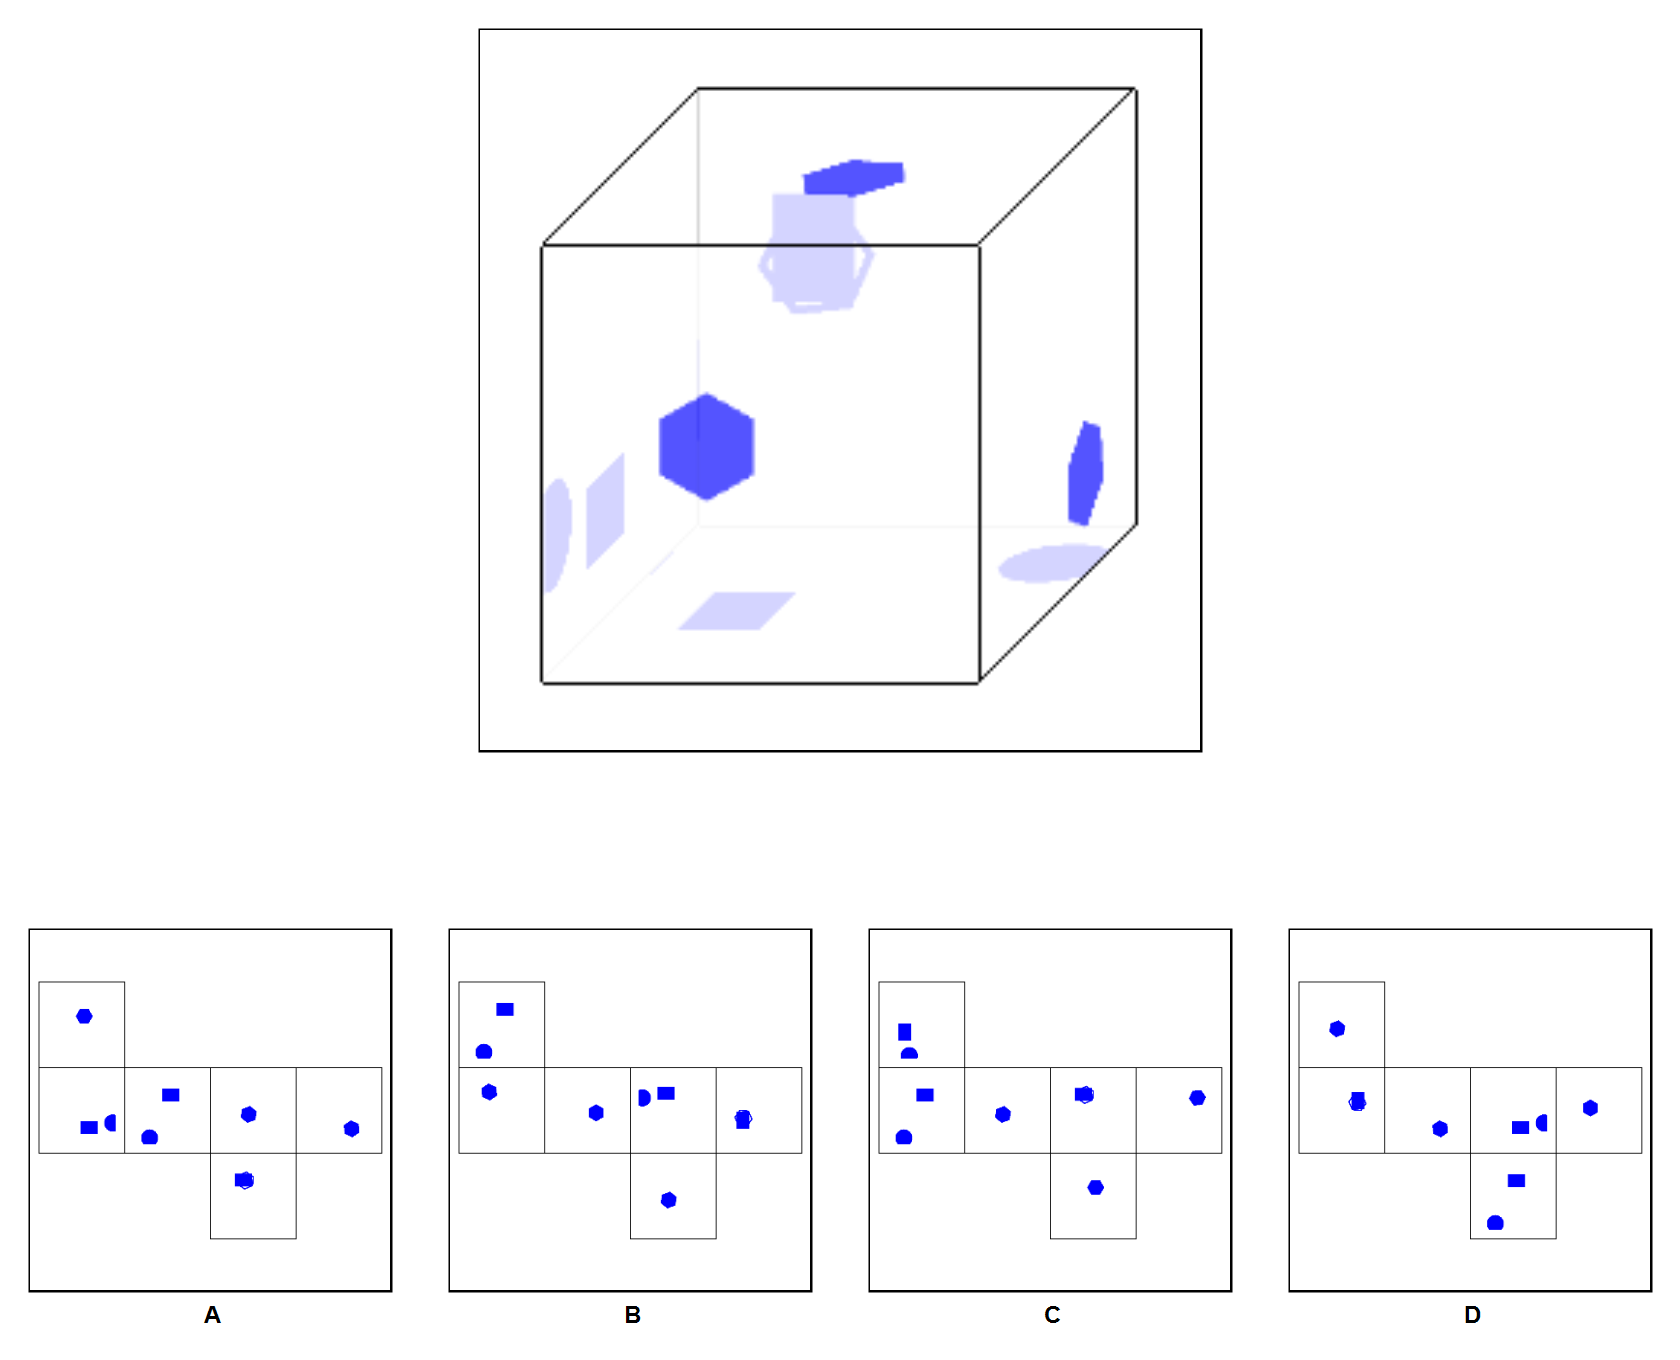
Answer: B